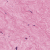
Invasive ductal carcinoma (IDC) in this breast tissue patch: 0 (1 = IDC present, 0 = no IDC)